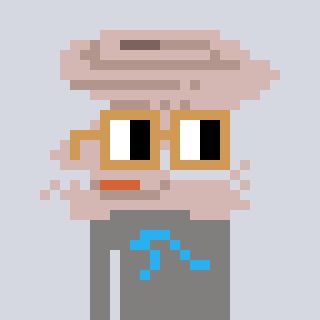
a pixel art character with square brown glasses, a tornado-shaped head and a bluegrey-colored body on a cool background